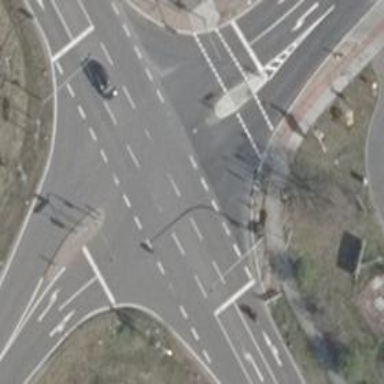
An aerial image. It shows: Road with traffic signals.